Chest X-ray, AP view. Patient: 65 years old, sex F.
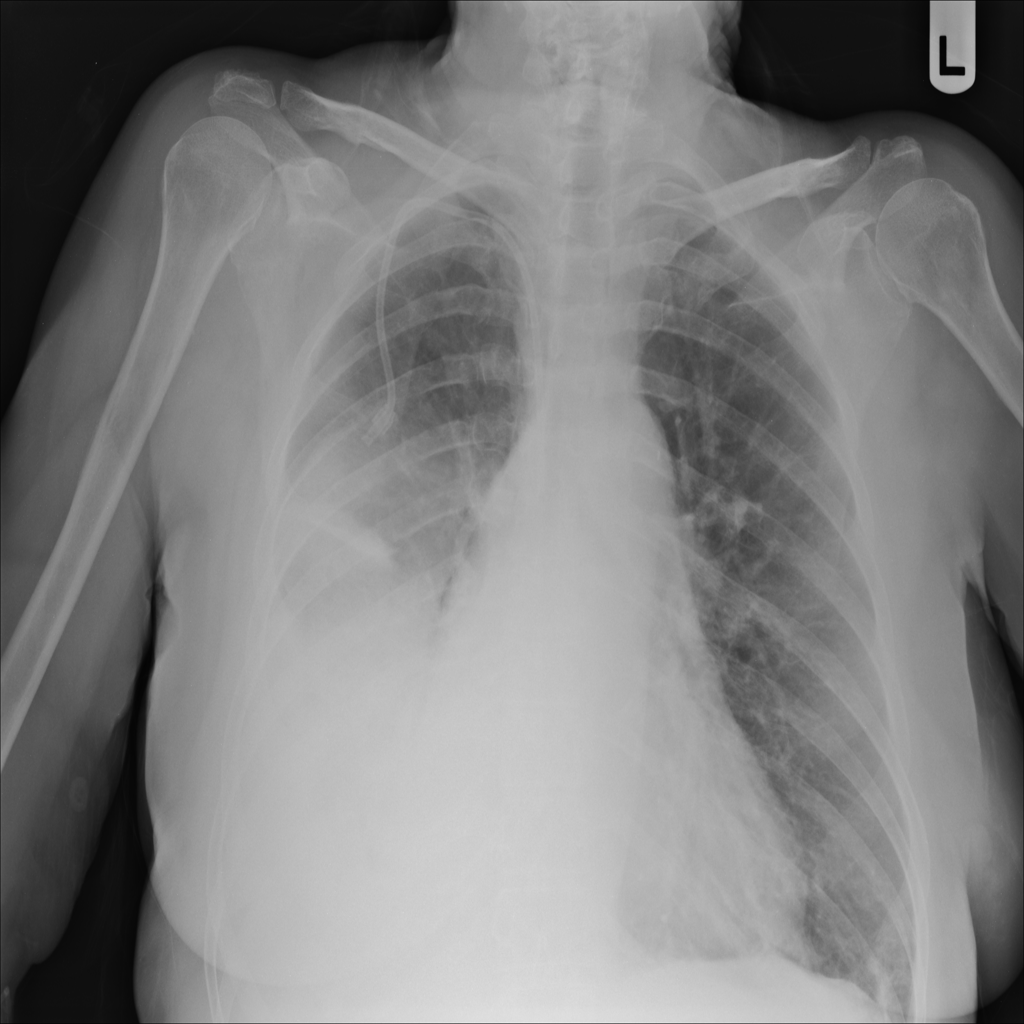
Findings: Effusion